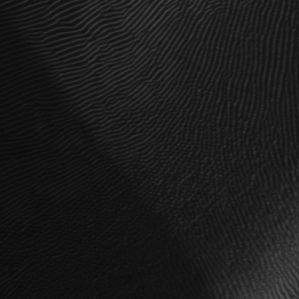
Label: frost